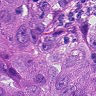
Metastatic tissue present: yes